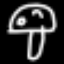
Label: mushroom